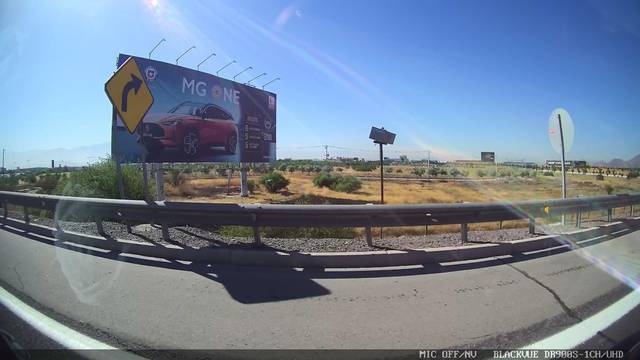
Region: Chile
Coordinates: -33.417, -70.79